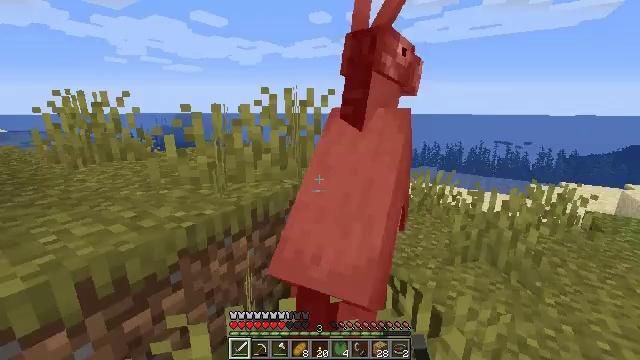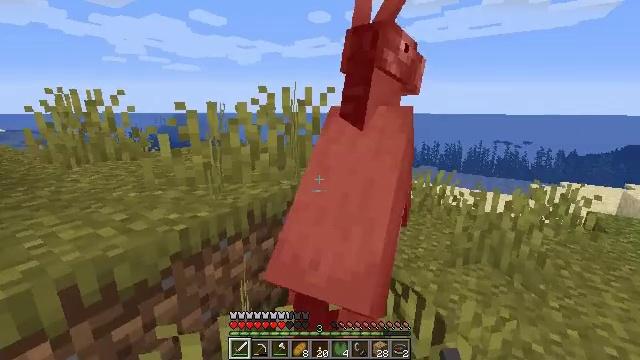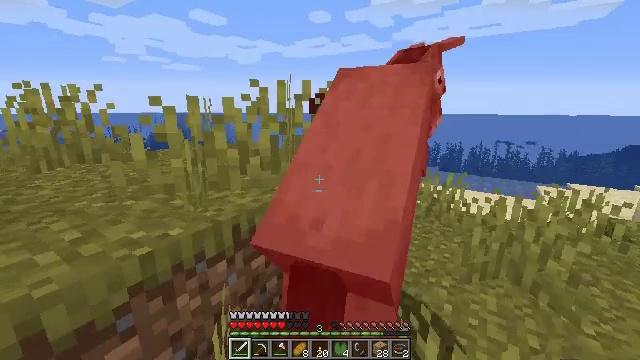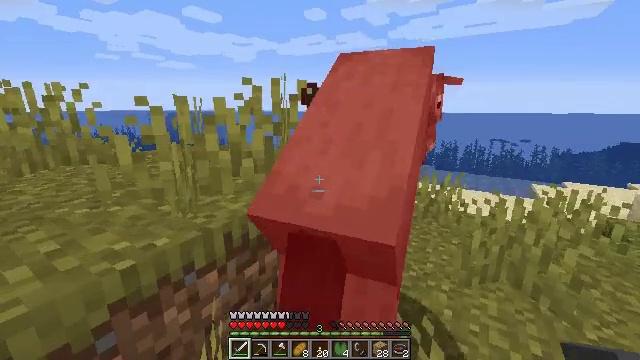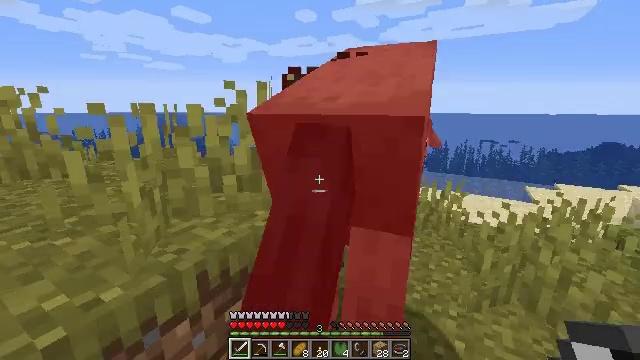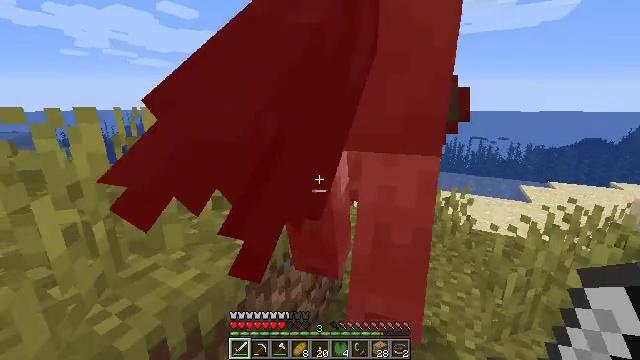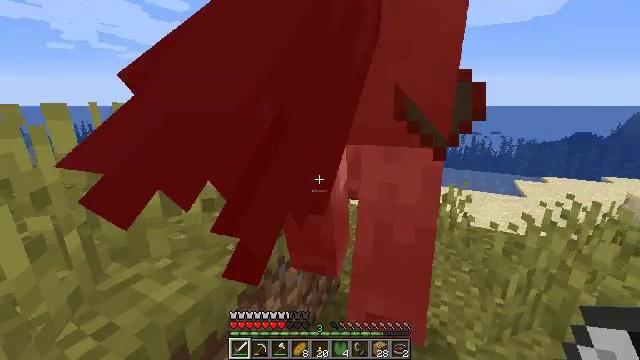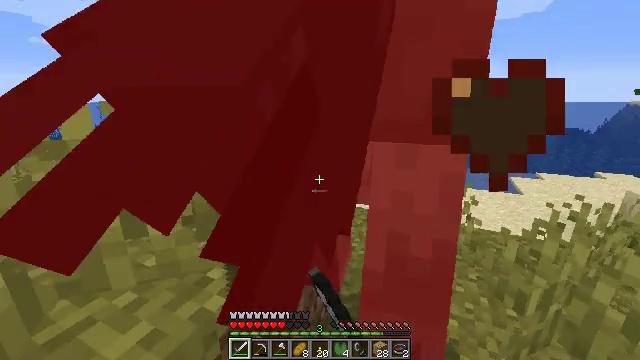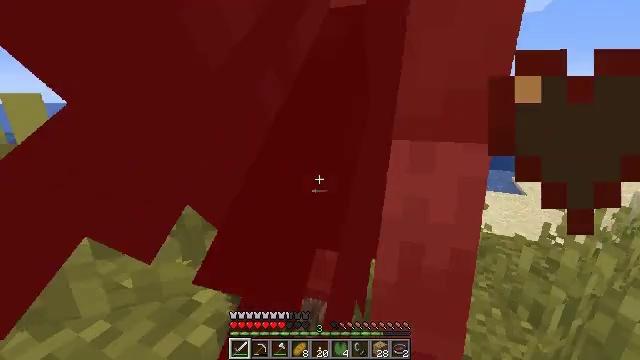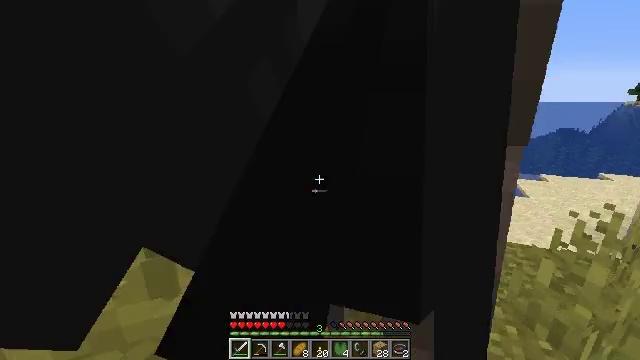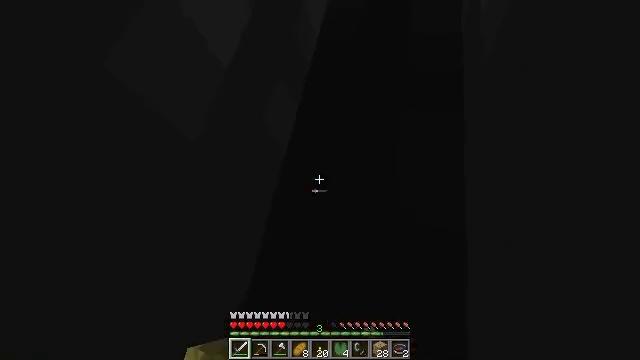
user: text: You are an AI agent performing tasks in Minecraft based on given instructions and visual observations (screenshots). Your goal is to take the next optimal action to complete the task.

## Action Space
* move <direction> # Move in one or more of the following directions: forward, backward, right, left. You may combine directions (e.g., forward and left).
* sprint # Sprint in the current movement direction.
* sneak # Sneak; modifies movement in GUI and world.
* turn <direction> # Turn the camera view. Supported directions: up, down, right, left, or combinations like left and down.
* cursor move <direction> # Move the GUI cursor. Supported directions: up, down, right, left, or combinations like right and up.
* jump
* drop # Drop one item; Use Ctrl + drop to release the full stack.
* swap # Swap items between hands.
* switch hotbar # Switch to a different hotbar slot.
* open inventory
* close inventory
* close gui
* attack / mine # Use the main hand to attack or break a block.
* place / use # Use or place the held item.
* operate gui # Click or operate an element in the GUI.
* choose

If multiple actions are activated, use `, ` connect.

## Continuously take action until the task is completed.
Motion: motion action
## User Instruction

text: Kill the donkey.
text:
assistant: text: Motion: move forward
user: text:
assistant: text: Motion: move forward
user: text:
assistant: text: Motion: move forward
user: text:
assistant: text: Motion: move forward, turn right
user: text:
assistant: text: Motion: move forward, turn right
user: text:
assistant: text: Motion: move forward, turn right and down, attack / mine
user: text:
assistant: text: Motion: move forward, turn right, attack / mine
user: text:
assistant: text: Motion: move forward, attack / mine
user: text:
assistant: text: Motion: no_op
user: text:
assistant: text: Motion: no_op
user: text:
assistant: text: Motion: no_op